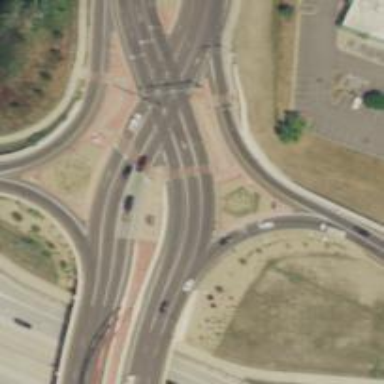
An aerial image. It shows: Motorway link at Diverging Diamond Interchange (DDI).